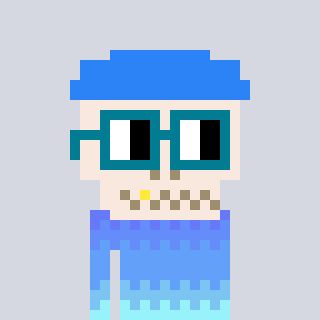
a pixel art character with square dark green glasses, a skeleton-hat-shaped head and a teal-colored body on a cool background